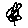
Label: flower